Question: I am customizing the Hybris marketing email personalisation in class 'CL_CUAN_MKT_EXEC_EXECUTE_EMAIL' (Superclass 'CL_CUAN_MKT_EXEC_EXECUTE_ACTN').
I wonder if I can access the Business Partner IDs of the target group members within this class. I could only manage to find the member key in (length 16), but I need the Partner ID (length 10). In the email action the member key is stored in lt_pers_content (see screenshot). Any ideas?

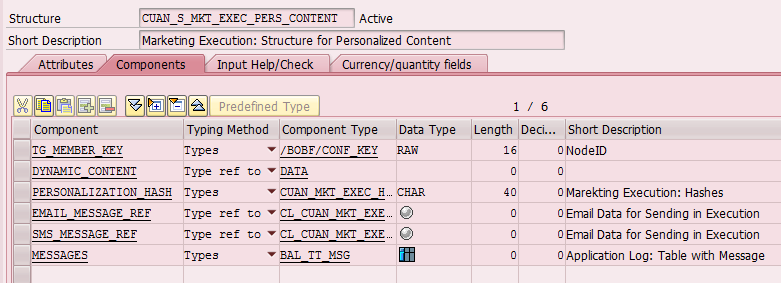
Answer: Check table . It contains the and the TG_MEMBER_KEY. This way you can find out the CONTACT_KEY which gives you the key to the Business Partner.